Question: I am improving the accessibility of a website to make sure users can easily navigate using the keyboard only. There is a button that generates a file, but after clicking on the button, the generic browser download dialog appears at the bottom of the page, and the focus still stays on the button. Users with a screen reader are not notified about the dialog.
I am able to focus on elements of the page, but since the dialog is a browser feature, I have no idea how to do it!?
I will appreciate any guidance what can you give me. Thank you!

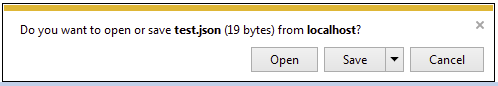
Answer: You do not have control to do this, plus this is expected behaviour and there is nothing you need to do.
Screen reader users will go out of the active screen using shortcut keys if they wish to access the file.
## Other considerations as you said "button" in your question
You should not use a '<button>' element to generate a file. File downloads should always be a hyperlink ('<a>').
If the document requires variables to be passed and you are able to pass them via a GET request then the hyperlink 'href' should be the URL + GET parameters.
The advantage of this for everyone is that they can middle click to open the document in a new window (or right click and choose "open in new window" etc.), plus it works without JavaScript and is easily indexed by Search Engines.
Also adding the 'download' attribute to a hyperlink has some advantages, especially as in some screen readers it gets signalled to users that this link will download a document.
When creating a download link you should state the document type (pdf, word etc.) and document size for accessibility. You can do this with <URL> if your design does not allow for it.
I have written a reasonably in-depth <URL> About 70% of it is relevant to you.